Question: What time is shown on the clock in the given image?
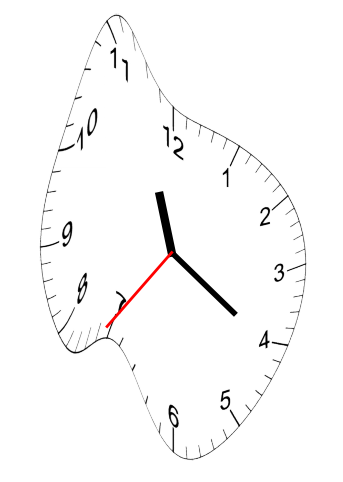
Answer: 11:20:36